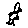
Label: bird